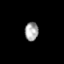
Tissue: prostate
Cell type: T cells
Senescence score: 0.3317
Nuclear area (px): 246
Mean DAPI intensity: 163.744